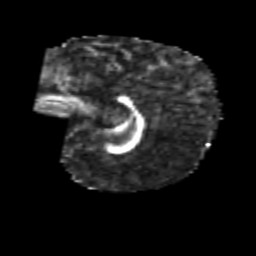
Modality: FA
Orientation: sagittal
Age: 6
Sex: male
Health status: healthy